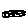
Label: fish